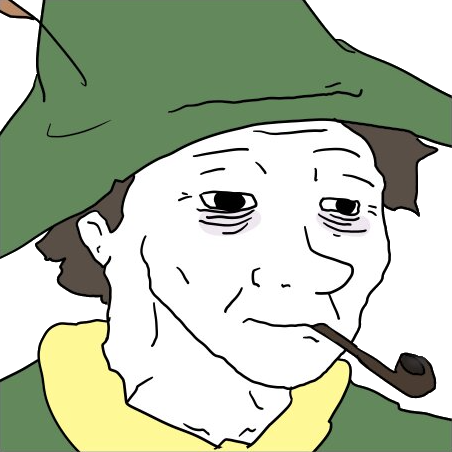
Label: 5_Doomer